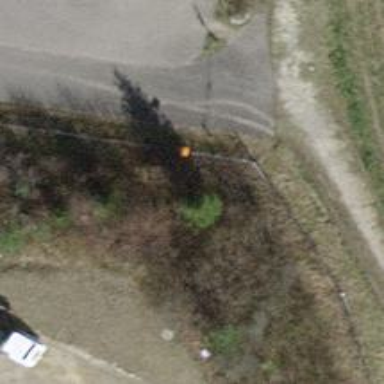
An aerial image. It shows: Pipeline marker.